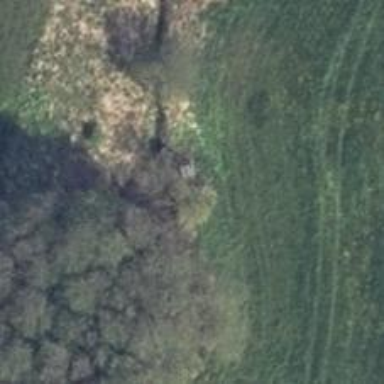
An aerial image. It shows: Hunting stand.